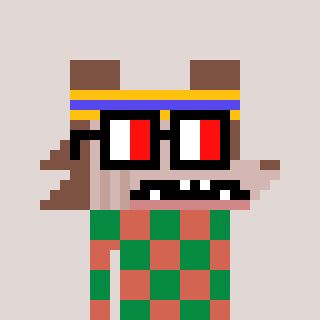
a pixel art character with square glasses with black frames and red eyes, a werewolf-shaped head and a peachy-colored body on a warm background